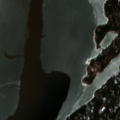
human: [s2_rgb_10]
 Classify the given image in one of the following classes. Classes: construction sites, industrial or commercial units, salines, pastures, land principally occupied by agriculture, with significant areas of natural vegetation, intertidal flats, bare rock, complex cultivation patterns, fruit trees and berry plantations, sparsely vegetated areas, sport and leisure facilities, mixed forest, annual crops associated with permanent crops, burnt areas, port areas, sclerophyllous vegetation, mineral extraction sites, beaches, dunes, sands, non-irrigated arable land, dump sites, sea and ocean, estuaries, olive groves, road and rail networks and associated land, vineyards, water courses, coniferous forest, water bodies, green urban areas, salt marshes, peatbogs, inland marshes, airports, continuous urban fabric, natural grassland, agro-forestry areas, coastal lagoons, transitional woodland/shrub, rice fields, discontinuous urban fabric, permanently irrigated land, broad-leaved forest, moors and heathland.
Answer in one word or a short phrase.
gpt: discontinuous urban fabric, coniferous forest, sea and ocean